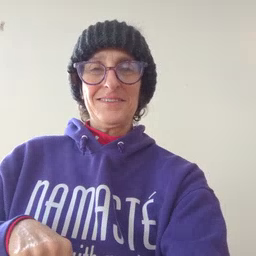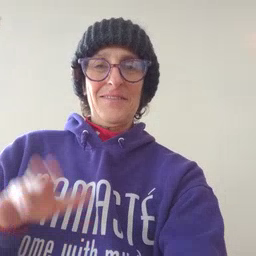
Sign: flag